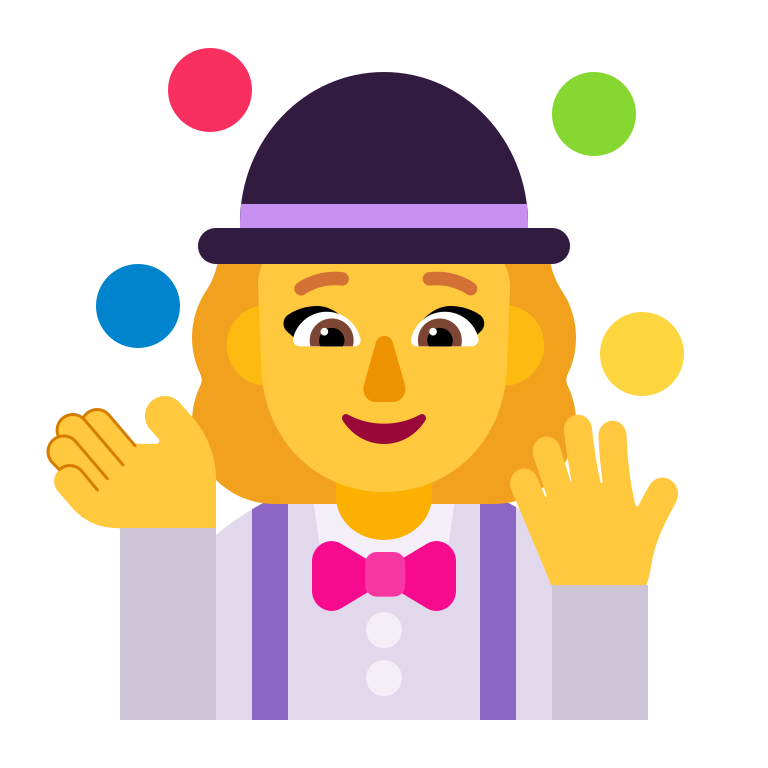
woman juggling flat default